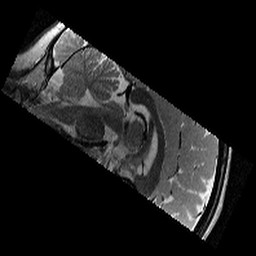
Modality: T2w
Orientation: sagittal
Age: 9
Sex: female
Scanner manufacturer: siemens
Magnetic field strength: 3 T
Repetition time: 9.23 s
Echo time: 0.067 s